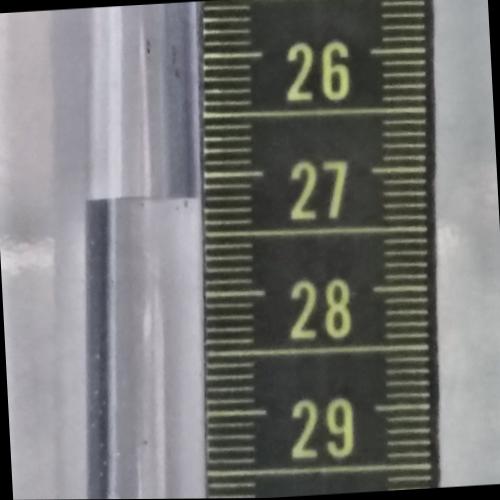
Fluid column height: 27.2 cm